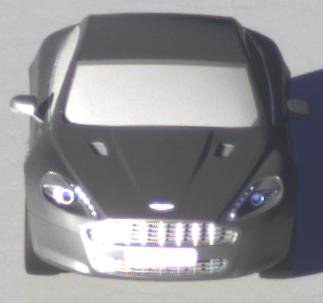
Make: Aston Martin
Model: Rapide
Detailed model: Rapide
Model produced from: 2010/03
Model produced until: 2013/07
Doors: 5
Color: gray
Road condition: wet road
Daytime: sunrise or sunset
Contrast: high contrast